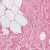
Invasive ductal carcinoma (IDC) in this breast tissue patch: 0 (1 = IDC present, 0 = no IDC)